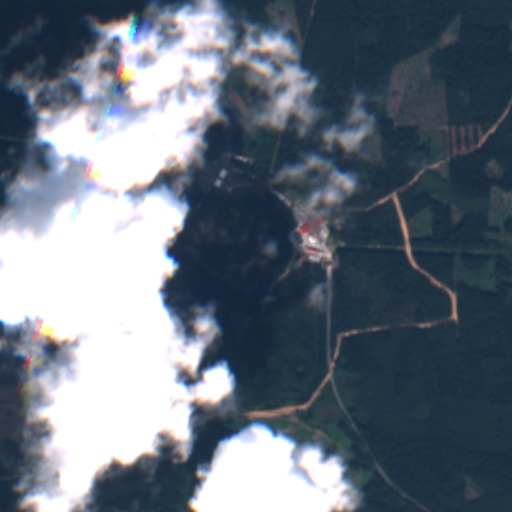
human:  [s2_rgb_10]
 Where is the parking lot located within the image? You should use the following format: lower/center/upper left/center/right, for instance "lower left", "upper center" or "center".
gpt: The parking lot is located in the upper center of the image.
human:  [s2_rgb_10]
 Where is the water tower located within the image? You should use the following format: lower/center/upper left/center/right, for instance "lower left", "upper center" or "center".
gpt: The water tower is located in the center of the image.
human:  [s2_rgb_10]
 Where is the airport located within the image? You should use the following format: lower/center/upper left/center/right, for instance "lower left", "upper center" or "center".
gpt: There is no airport in the image.